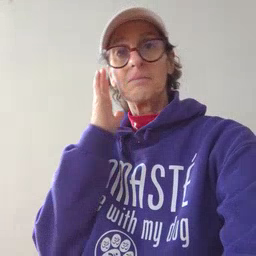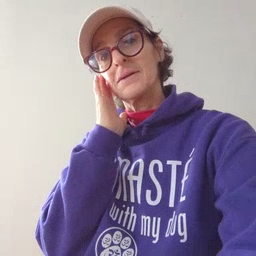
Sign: bed